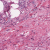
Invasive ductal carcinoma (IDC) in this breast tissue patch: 0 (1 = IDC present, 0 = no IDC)